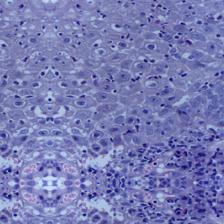
Diagnosis: OSCC